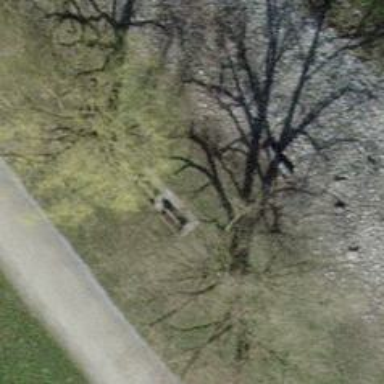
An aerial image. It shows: Brown bench in the vicinity.